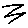
Label: zigzag